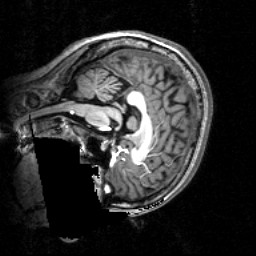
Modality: T1w
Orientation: sagittal
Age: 22
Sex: female